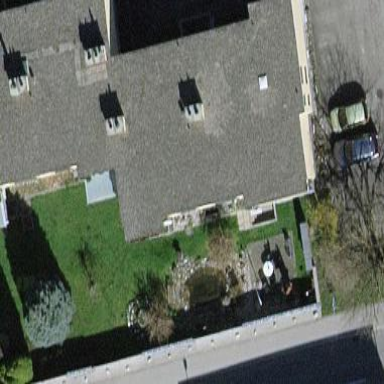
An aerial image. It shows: Building with apartments and flat roof.